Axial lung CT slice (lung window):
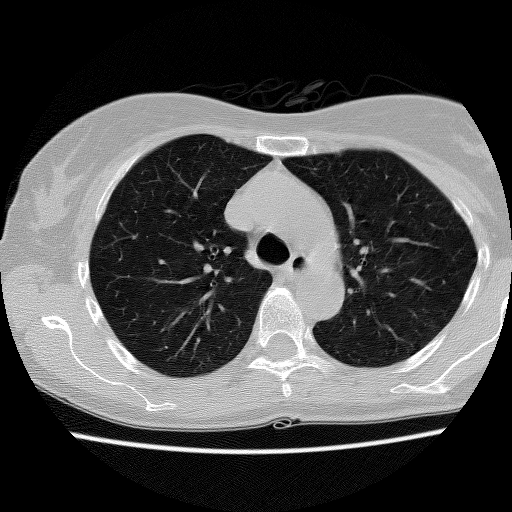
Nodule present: no